Question: I'm trying to visualise the "additional work" resulting from change request in a burn chart. I managed to draw the chart, but I like to have the vertical lines that show the increase to have their own colour. Something like this:

My data is like this:
'''
var actualRaw = [{
date: new Date(2017, 1, 1),
added: 0,
done: 50
}, {
date: new Date(2017, 1, 15),
added: 10,
done: 40
}]
'''
which I transform like this:
'''
var actual = [];
actualRaw.map(line => {
actual.push({
date: line.date,
points: line.done,
class: 'la'
});
actual.push({
date: line.date,
points: line.done + line.added,
class: 'ln'
});
})
'''
and then try to apply formatting like this:
'''
chart.append("path")
.datum(actual)
.attr("class", function(d, i) {
return 'line ' + d[i].class;
})
.attr("d", actualLine);
'''
However that function gets called only once. What do I miss?
My <URL> complete.
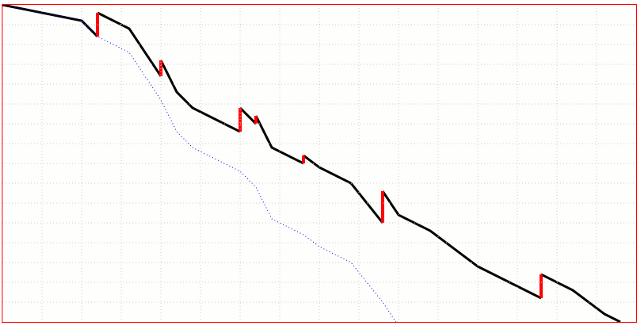
Answer: Simply put: you can't style different segments of a SVG '<path>' element like that.
There are alternatives, though. Here, for instance, I'm simply adding a key/value pair in 'actual'...
'''
actualRaw.map(line => {
actual.push({
date: line.date,
points: line.done,
class: 'la'
});
actual.push({
date: line.date,
points: line.done + line.added,
class: 'ln',
added: line.added//this one here...
});
})
'''
... and using it to draw simple lines (that is, SVG '<line>' elements):
'''
var redLines = chart.selectAll(null)
.data(actual.filter(function(d) {
return d.added
}))
.enter()
.append("line")
.attr("x1", function(d) {
return x(d.date)
})
.attr("x2", function(d) {
return x(d.date)
})
.attr("y1", function(d) {
return y(d.points)
})
.attr("y2", function(d) {
return y(d.points - d.added)
})
.style("stroke", "red");
'''
Here is the code with those changes:
'''
<head>
<title>Burn baby burn</title>
<script src="https://d3js.org/d3.v4.min.js"></script>
<style type="text/css">
.chart {
border: 1px solid black;
}
.chart div {
font: 10px sans-serif;
background-color: steelblue;
text-align: right;
padding: 3px;
margin: 1px;
color: white;
}
.chart rect {
stroke: white;
fill: steelblue;
}
.axis path,
.axis line {
fill: none;
stroke: #000;
shape-rendering: crispEdges;
}
.line {
fill: none;
stroke-width: 2px;
}
.line.ideal {
stroke: steelblue;
}
.la {
fill: none;
stroke-width: 2px;
stroke: green;
}
.ln {
fill: none;
stroke: red;
stroke-width: 4px;
}
</style>
</head>
<body>
<h1>Burn Chart</h1>
<script type="text/javascript">
var margin = {
top: 20,
right: 20,
bottom: 30,
left: 50
},
width = 960 - margin.left - margin.right,
height = 500 - margin.top - margin.bottom;
var x = d3.scaleTime()
.range([0, width]);
var y = d3.scaleLinear()
.range([height, 0]);
var ideal = [{
date: new Date(2017, 1, 1),
points: 50
}, {
date: new Date(2017, 12, 31),
points: 0
}];
var actualRaw = [{
date: new Date(2017, 1, 1),
added: 0,
done: 50
}, {
date: new Date(2017, 1, 15),
added: 10,
done: 40
}, {
date: new Date(2017, 2, 1),
added: 0,
done: 40
}, {
date: new Date(2017, 3, 1),
added: 20,
done: 30
}, {
date: new Date(2017, 4, 1),
added: 10,
done: 20
}, {
date: new Date(2017, 5, 1),
added: 5,
done: 10
}, {
date: new Date(2017, 6, 1),
added: 0,
done: 10
}, {
date: new Date(2017, 7, 1),
added: 5,
done: 10
}, {
date: new Date(2017, 8, 1),
added: 0,
done: 10
}, {
date: new Date(2017, 9, 1),
added: 20,
done: 20
}, {
date: new Date(2017, 10, 1),
added: 0,
done: 10
}, {
date: new Date(2017, 11, 1),
added: 5,
done: 10
}, {
date: new Date(2017, 12, 1),
added: 0,
done: 0
}];
var actual = [];
actualRaw.map(line => {
actual.push({
date: line.date,
points: line.done,
class: 'la'
});
actual.push({
date: line.date,
points: line.done + line.added,
class: 'ln',
added: line.added
});
})
var idealLine = d3.line()
.x(function(d) {
return x(d.date);
})
.y(function(d) {
return y(d.points);
});
var actualLine = d3.line()
.x(function(d) {
return x(d.date);
})
.y(function(d) {
return y(d.points);
});
x.domain(d3.extent(ideal, function(d) {
return d.date;
}));
y.domain(d3.extent(actual, function(d) {
return d.points;
}));
var xAxis = d3.axisBottom()
.scale(x)
.tickFormat(d3.timeFormat("%b %d"));
var yAxis = d3.axisLeft()
.scale(y);
var chart = d3.select("body").append("svg")
.attr("class", "chart")
.attr("width", width + margin.left + margin.right)
.attr("height", height + margin.top + margin.bottom)
.append("g")
.attr("transform", "translate(" + margin.left + "," + margin.top + ")");
// Create the x-axis
chart.append("g")
.attr("class", "x axis")
.attr("transform", "translate(0," + height + ")")
.call(xAxis);
// Create the y-axis
chart.append("g")
.attr("class", "y axis")
.call(yAxis)
.append("text")
.attr("transform", "rotate(-90)")
.attr("y", 6)
.attr("dy", ".71em")
.style("text-anchor", "end")
.text("Points");
// Paint the ideal line
chart.append("path")
.datum(ideal)
.attr("class", "line ideal")
.attr("d", idealLine);
var counter = 0;
// Paint the actual line
chart.append("path")
.datum(actual)
.attr("class", function(d, i) {
return 'line ' + d[i].class;
})
.attr("d", actualLine);
var redLines = chart.selectAll(null)
.data(actual.filter(function(d) {
return d.added
}))
.enter()
.append("line")
.attr("x1", function(d) {
return x(d.date)
})
.attr("x2", function(d) {
return x(d.date)
})
.attr("y1", function(d) {
return y(d.points)
})
.attr("y2", function(d) {
return y(d.points - d.added)
})
.style("stroke", "red")
.style("stroke-width", 4);
</script>
</body>
'''